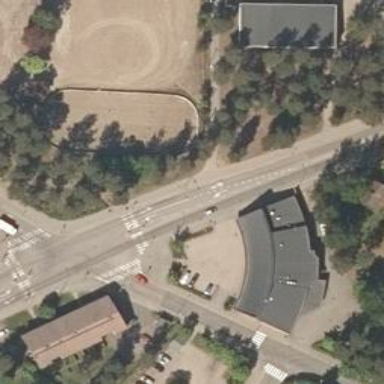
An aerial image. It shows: Cycleway with asphalt surface and zebra crossing marking.